Field crop: maize
Growth stage: 2
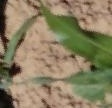
Species: maize